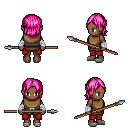
a pixel art fantasy rpg character, female body template, human, dark skin, leather chest armor, red pants, pink long bangs hairstyle, white cloth bandages, white slippers, spear, four views (front, back, left, right), 2x2 character sprite sheet, small pixel art, hard edges, no anti-aliasing